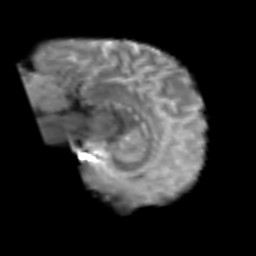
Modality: T2w
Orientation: sagittal
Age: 43
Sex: male
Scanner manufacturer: siemens
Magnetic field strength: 3 T
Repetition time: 6.1 s
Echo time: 0.101 s